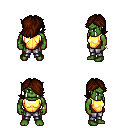
a pixel art fantasy rpg character, male body template, orc, green skin, gold chest armor, metal pants, brown swoop hairstyle, bracelets, four views (front, back, left, right), 2x2 character sprite sheet, small pixel art, hard edges, no anti-aliasing